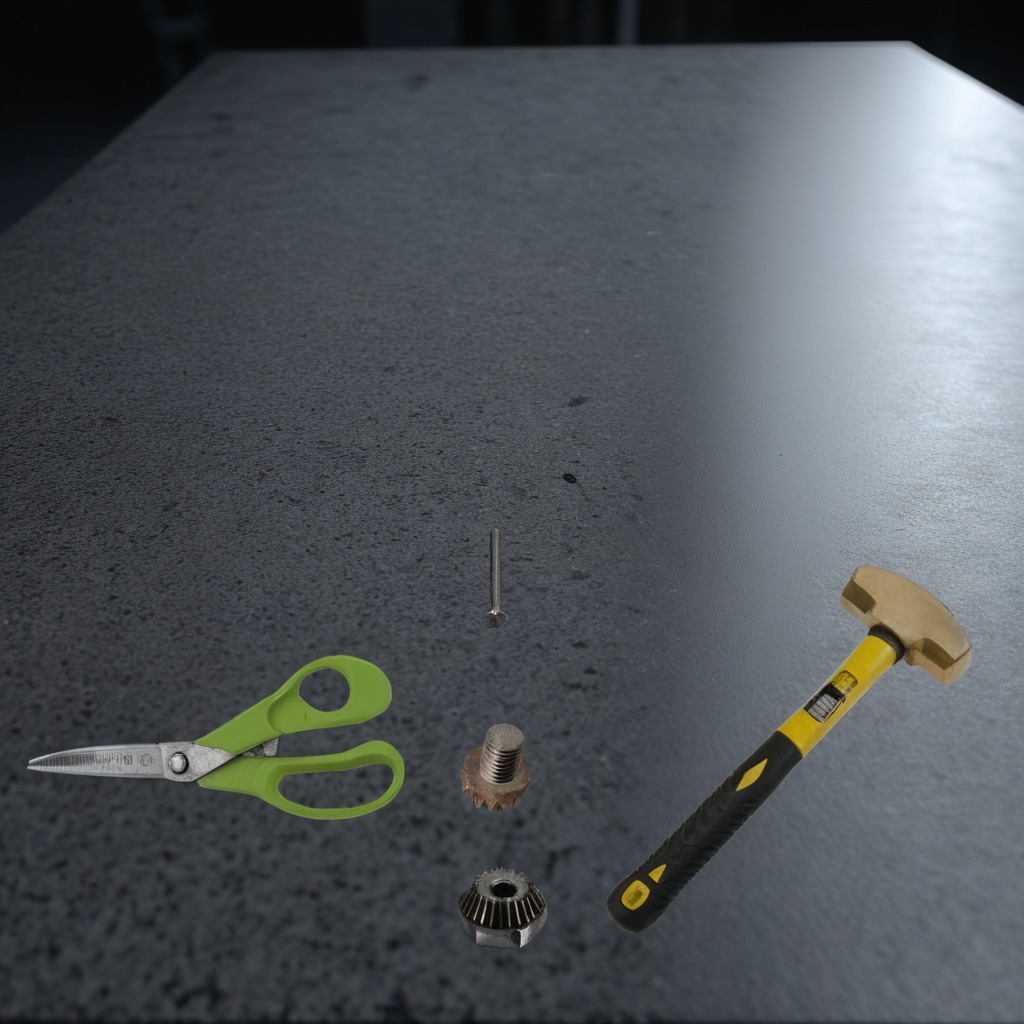
A steel gear with teeth, a metal machine screw, an iron nail, a hammer, and a pair of scissors are lying on a clean granite table inside a workshop at night.